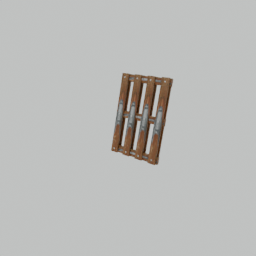
Label: tools